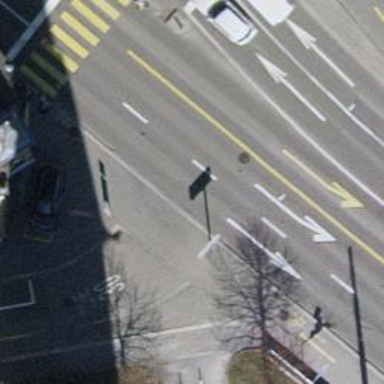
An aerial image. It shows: Secondary road with asphalt surface. The road has trolley wires.